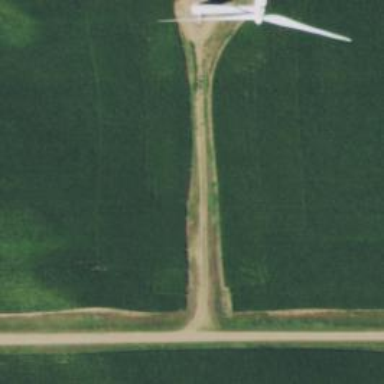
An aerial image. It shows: Road designated for service vehicles specifically for accessing wind farm.